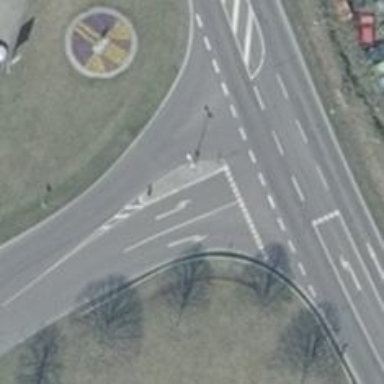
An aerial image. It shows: Traffic calming island.